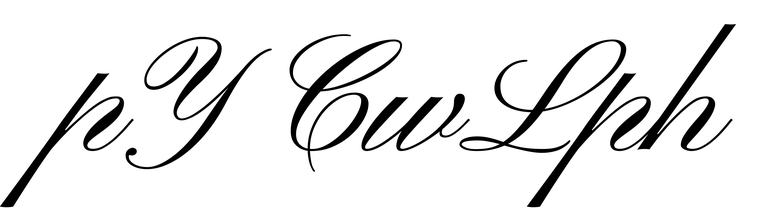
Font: PinyonScript-Regular